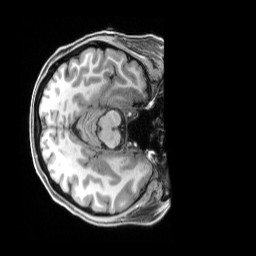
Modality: T1w
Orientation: axial
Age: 24
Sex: female
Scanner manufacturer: siemens
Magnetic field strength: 3 T
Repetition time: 2.5 s
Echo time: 0.00296 s